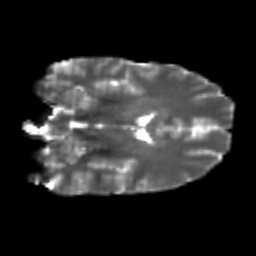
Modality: T2w
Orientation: coronal
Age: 20
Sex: male
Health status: healthy
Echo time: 0.074 s